Current action and preconditions to check: trajectory_clear

Your task: For each precondition in the list above, predict whether it will hold at this action.

Consider the current scene as observed from the mobile robot's camera, and analyze the predicted future states of all dynamic agents (e.g., people, animals, vehicles, or any moving entities) within the NEXT SECOND.

IMPORTANT: Only answer "very likely" if you are absolutely certain—based on strong, clear evidence—that a dynamic agent will violate the precondition in the predicted future state. Do NOT answer "very likely" for unlikely, ambiguous, or low-probability risks.

Ask yourself for each precondition: Is there a high probability, with clear and convincing evidence, that the predicted future states of any dynamic agent will interfere with the predicted future state of the currently executing action within the NEXT SECOND, causing that precondition to fail?

Assess the risk level based on these predictions. Use "likely" or "very likely" if motions create a clear risk of interference.

Use "neutral" or "improbable" if agents are nearby but their predicted paths are clearly diverging or non-conflicting.

Failure Risk Categories: "very improbable", "improbable", "neutral", "likely", "very likely"

Answer Format: Output ONLY the probability_of_failure value from these categories: "very improbable", "improbable", "neutral", "likely", "very likely"

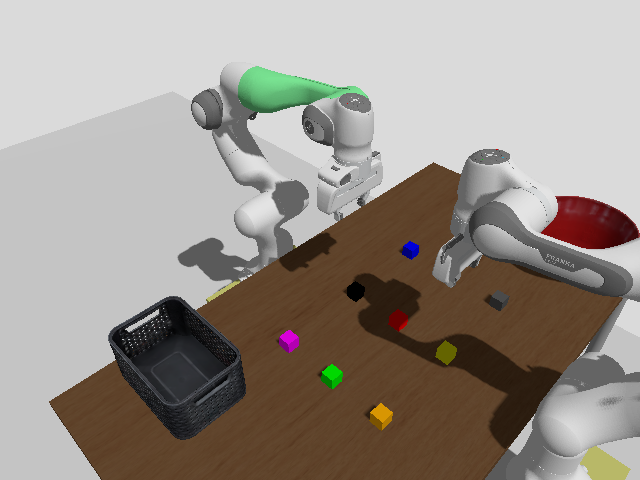

Answer: improbable